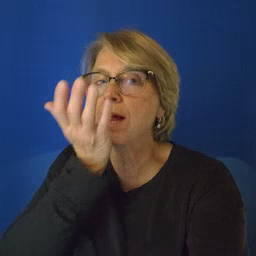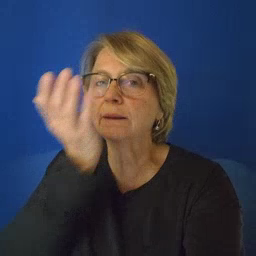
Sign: grass